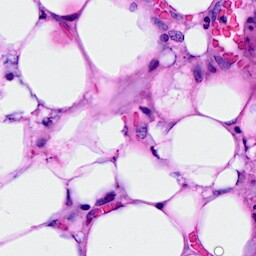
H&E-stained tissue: Breast